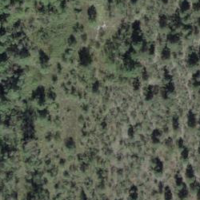
EUNIS habitat code: 32
Species observed at this site:
Podarcis muralis
Boloria selene
Cercopis vulnerata
Agalenatea redii
Pyrrhosoma nymphula
Brenthis daphne